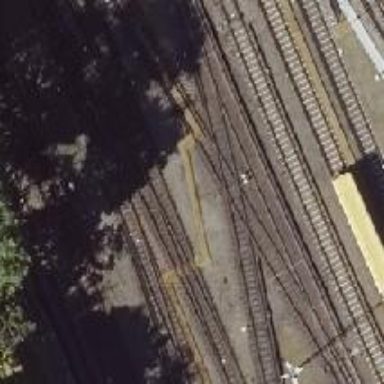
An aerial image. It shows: Electrified rail with power supplied from the top.